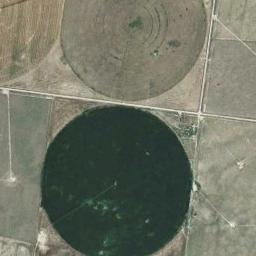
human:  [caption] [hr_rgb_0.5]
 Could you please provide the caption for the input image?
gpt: Two green and tan circular farmland .

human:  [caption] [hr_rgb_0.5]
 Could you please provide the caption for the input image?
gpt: A dark green circular farmland and two khaki circular farmlands are on the wasteland .

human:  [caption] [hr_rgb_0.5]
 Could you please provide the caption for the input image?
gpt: Some green circle farmland are in the bare land .

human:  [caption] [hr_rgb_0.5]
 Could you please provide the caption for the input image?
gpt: There are round fields in different areas .

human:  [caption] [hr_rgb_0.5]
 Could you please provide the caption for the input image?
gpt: There are two circular farmlands of different colors side by side .